Group 1:
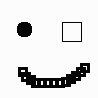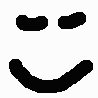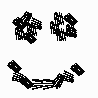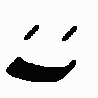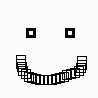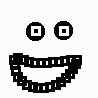
Group 2:
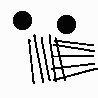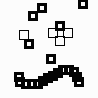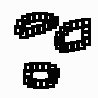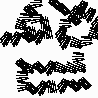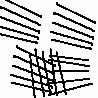
Rule separating the two groups: Smiley face vs. not a smiley face.
Concepts: specific_style, specificity
Author: Giuseppe Insana